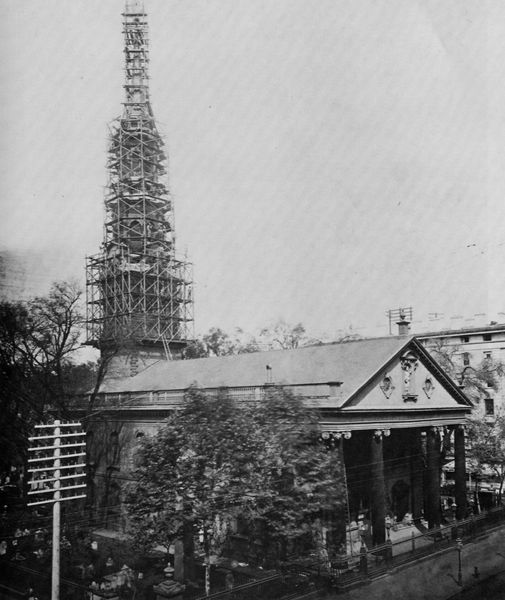
Titel: Die St. Paul Kapelle
Künstler: Joshua H. Beal
Schlagwörter: baum, blätter, dunkel, himmel, laub, weiß, wolken, bäume, dreieck, kirchturm, menschen, stadt, äste, fenster, grau, hell, lampe, laterne, laternen, pfeiler, schwarz, strasse, säule, säulen, tür, dach, gebäude, haus, weg, zaun, leute, ornament, architektur, häuser, zweige, kirche, klassizismus, kamin, turm, fassade, türen, mast, giebel, mauer, herbst, winter, amerika, strom, spitz, geländer, hoch, tor, foto, fotografie, oben, photographie, nische, gerüst, kirchenturm, münchen, kabel, strommast, schwarzweiss, friedhof, laubbaum, architrav, kapitelle, photo, dreiecksgiebel, gesims, voluten, giebelfeld, ionisch, portikus, antik, straßenlaterne, laubbäume, kapelle, ionische säulen, tempel, volute, blattlos, bau, maibaum, bauen, rekonstruktion, klassizistisch, antenne, baustelle, tempelfront, tympanon, wegweiser, leitungen, satteldach, tymphanon, dreieckgiebel, vorhalle, umbau, tempelmotiv, ionica, architekturfotografie, tempelform, renovierung, eingerüstet, restauration, isolatoren, fotot, baustell, strohmleitung, turmgeerüst, turmgerüst, b#ume, festhalle